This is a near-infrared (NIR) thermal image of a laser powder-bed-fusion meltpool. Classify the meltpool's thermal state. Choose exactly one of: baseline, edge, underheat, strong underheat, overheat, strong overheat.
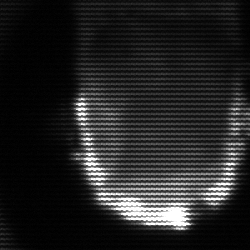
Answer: baseline